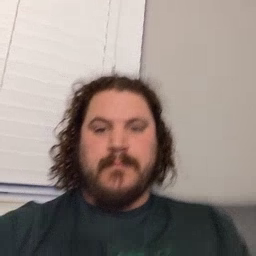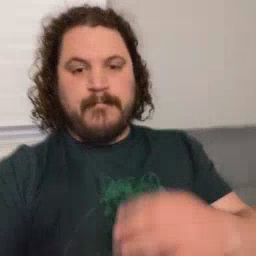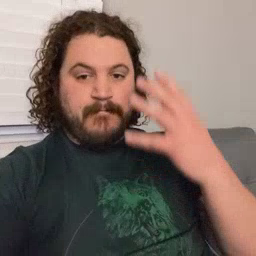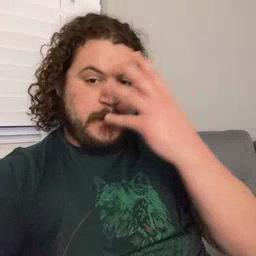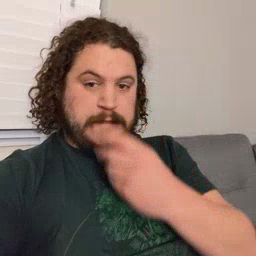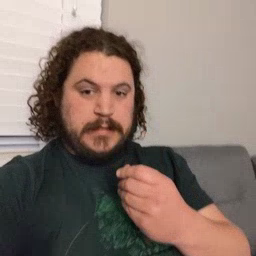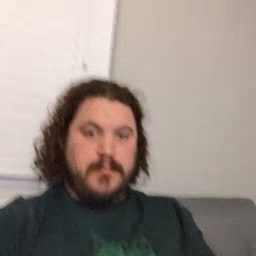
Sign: pretty